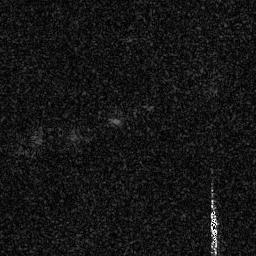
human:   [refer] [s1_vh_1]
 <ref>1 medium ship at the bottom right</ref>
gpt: <box>[[80, 80, 85, 99, 0]]</box>